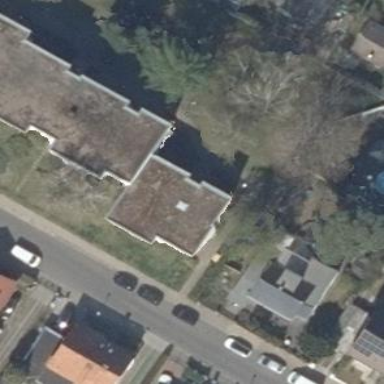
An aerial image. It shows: Apartment building with flat roof.